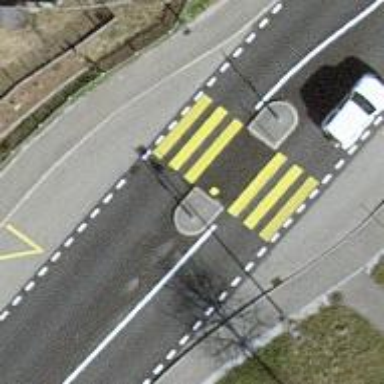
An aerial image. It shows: Uncontrolled crossing with zebra marking and crossing island.